Question: What I want to do is get data from drop down and pass the data to textbox
'''
<select name="criteria_title" id="chosen_a" data-placeholder="Select Category" class="chzn_z span3 dropDownId chzn-done" style="display: none;">
<option value=""></option>
<option value="1" data-id="10">a</option>
<option value="2" data-id="20">b</option>
<option value="3" data-id="30">c</option>
<option value="4" data-id="40">d</option>
<option value="5" data-id="50">e</option>
</select>
<div class=" control-group formSep template">
<label for="input01" class="control-label">Category Rate*:</label>
<div class="controls">
<input id="title" name="criteria_rate" size="30" type="text" class="criteria_rate span2" value="" readonly="readonly" />
</div>
</div>
'''
'''
var criteria_id = $(this).attr('data-id');
'''
'''
$('.criteria_rate').val(criteria_id);
'''

Any idea how to solve my problem?
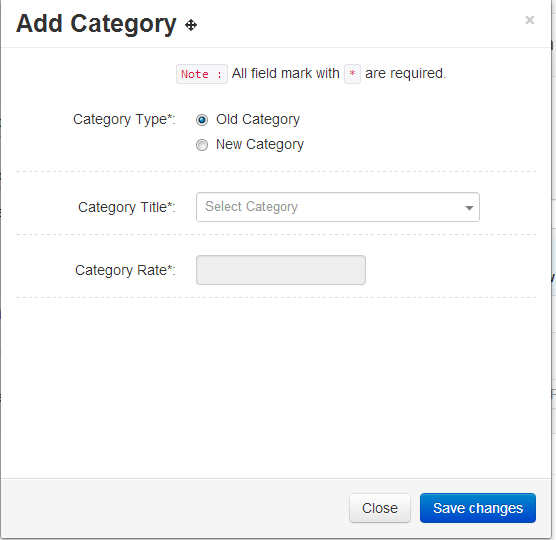
Answer: Try this:-
'''
$('#chosen_a').change(function(){
//get the selected option's data-id value using jquery '.data()'
var criteria_rate = $(':selected',this).data('id');
//populate the rate.
$('.criteria_rate').val(criteria_rate);
});
'''
## Fiddle
### Refer .data()